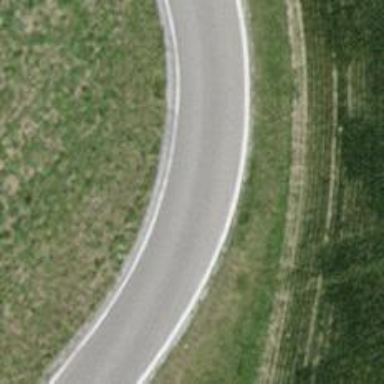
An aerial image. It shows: Unclassified road with asphalt surface.